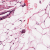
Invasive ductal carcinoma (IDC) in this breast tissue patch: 1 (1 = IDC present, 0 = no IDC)